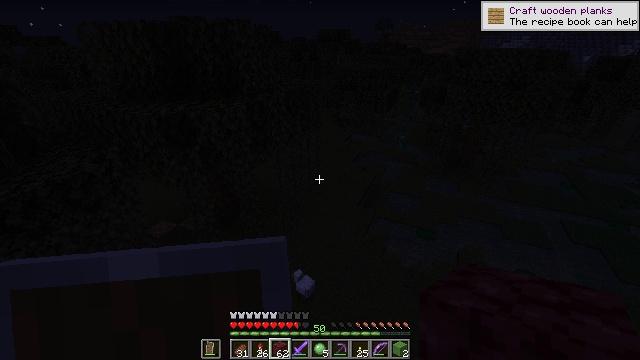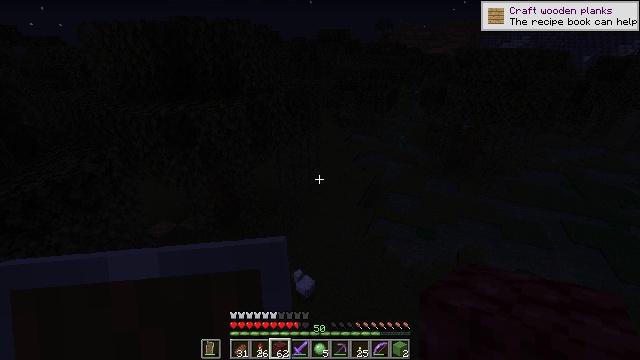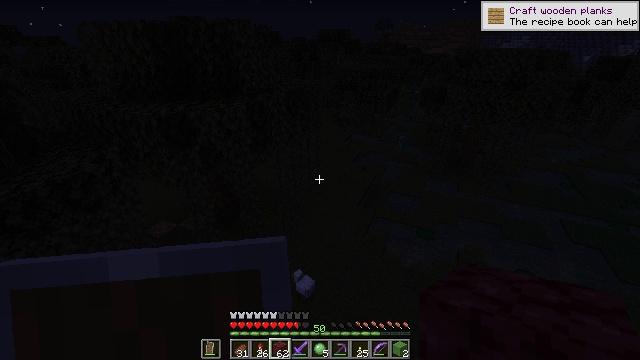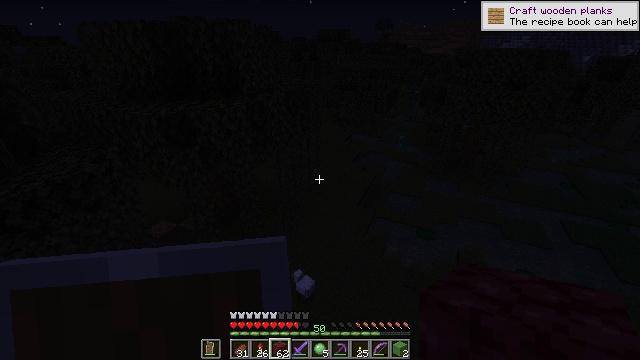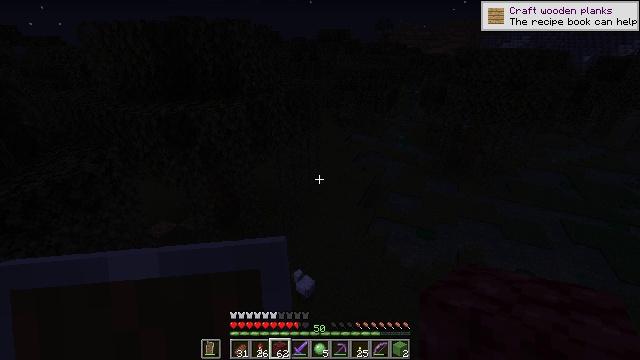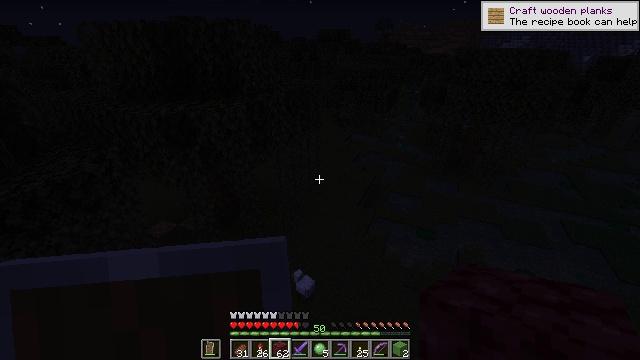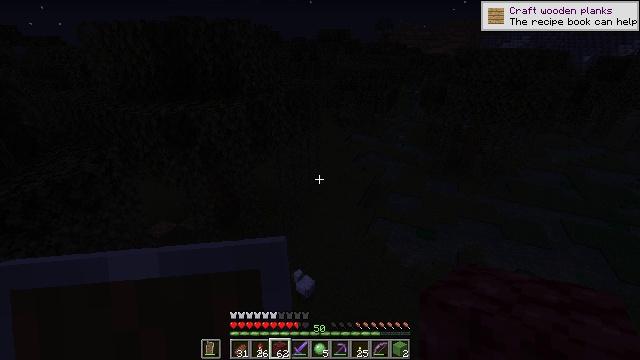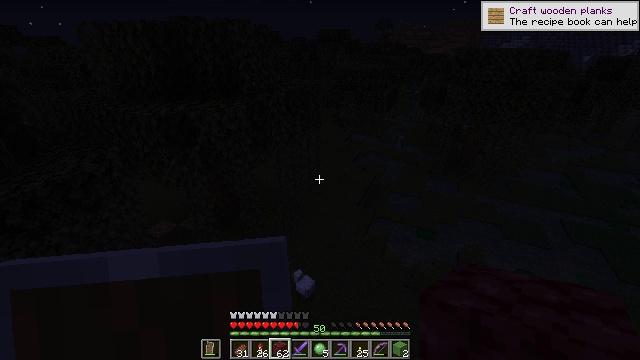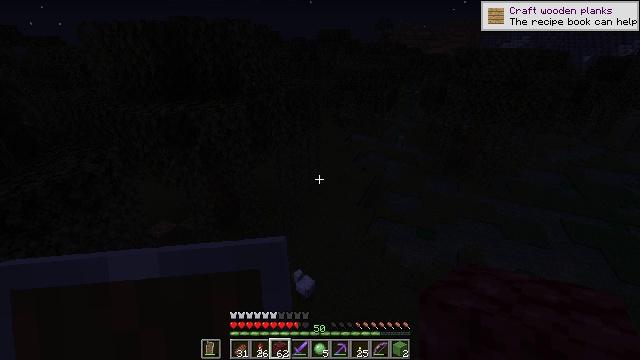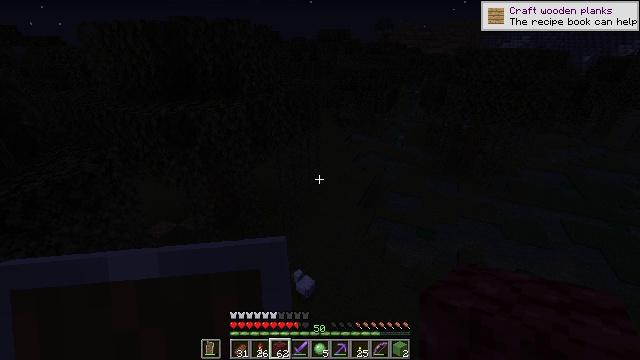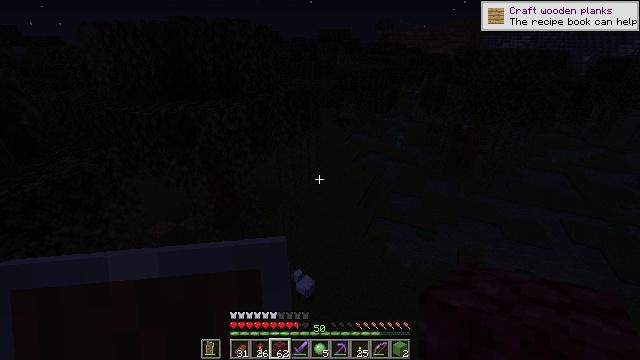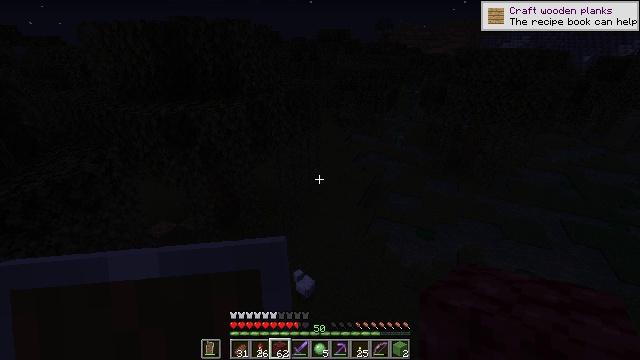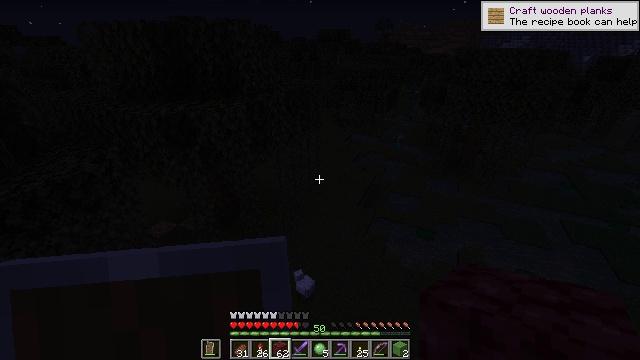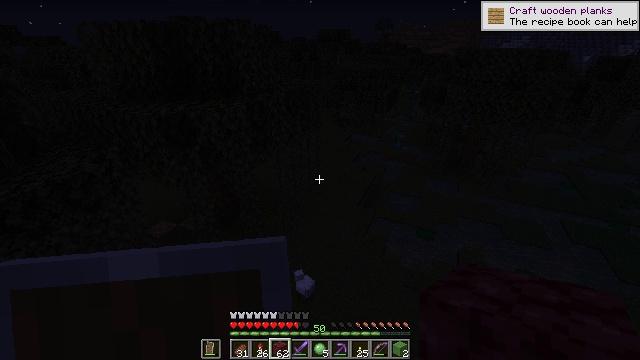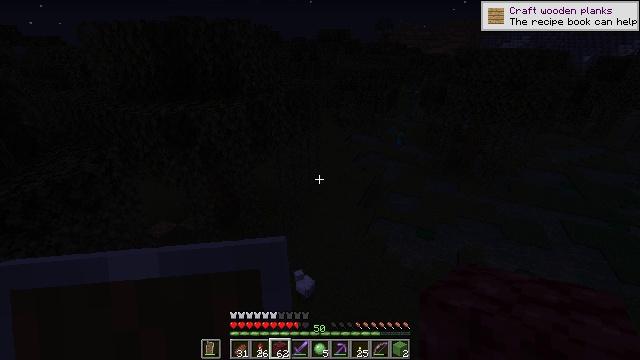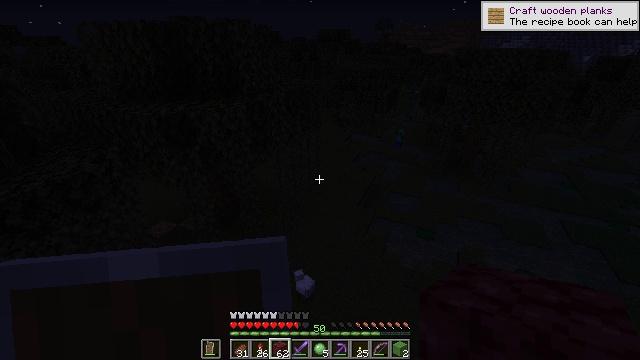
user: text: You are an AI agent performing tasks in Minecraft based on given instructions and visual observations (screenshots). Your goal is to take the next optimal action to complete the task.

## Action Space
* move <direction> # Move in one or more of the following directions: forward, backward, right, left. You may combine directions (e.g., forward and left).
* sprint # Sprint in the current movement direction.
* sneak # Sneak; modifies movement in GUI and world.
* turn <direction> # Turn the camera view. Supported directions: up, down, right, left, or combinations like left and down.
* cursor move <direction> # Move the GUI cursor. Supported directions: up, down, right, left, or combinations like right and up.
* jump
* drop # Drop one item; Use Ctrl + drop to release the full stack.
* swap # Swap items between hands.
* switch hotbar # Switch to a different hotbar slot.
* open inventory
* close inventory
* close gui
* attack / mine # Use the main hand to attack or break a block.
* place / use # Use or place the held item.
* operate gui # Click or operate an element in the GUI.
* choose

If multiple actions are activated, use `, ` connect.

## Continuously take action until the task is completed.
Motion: motion action
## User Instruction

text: Hunt mobs.
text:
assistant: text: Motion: no_op
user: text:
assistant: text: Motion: no_op
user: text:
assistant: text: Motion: no_op
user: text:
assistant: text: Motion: no_op
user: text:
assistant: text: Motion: no_op
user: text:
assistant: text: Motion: no_op
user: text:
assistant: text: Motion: no_op
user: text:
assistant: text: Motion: no_op
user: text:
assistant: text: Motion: no_op
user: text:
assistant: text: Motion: no_op
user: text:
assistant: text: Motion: no_op
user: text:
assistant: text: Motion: no_op
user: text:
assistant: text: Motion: no_op
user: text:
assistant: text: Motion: no_op
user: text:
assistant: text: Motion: no_op
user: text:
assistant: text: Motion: no_op
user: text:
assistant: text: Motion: no_op
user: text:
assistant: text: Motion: no_op
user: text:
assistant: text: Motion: no_op
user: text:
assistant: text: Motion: no_op
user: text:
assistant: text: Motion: no_op
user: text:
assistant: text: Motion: no_op
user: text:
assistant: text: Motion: no_op
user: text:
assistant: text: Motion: no_op
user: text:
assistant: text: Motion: no_op
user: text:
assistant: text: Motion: no_op
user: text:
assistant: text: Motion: no_op
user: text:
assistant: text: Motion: no_op
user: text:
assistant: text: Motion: no_op
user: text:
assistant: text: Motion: no_op